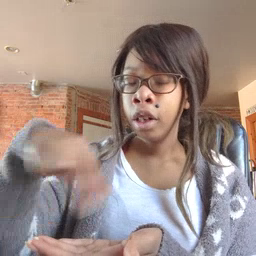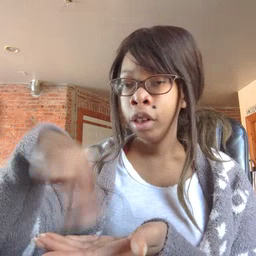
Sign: dance